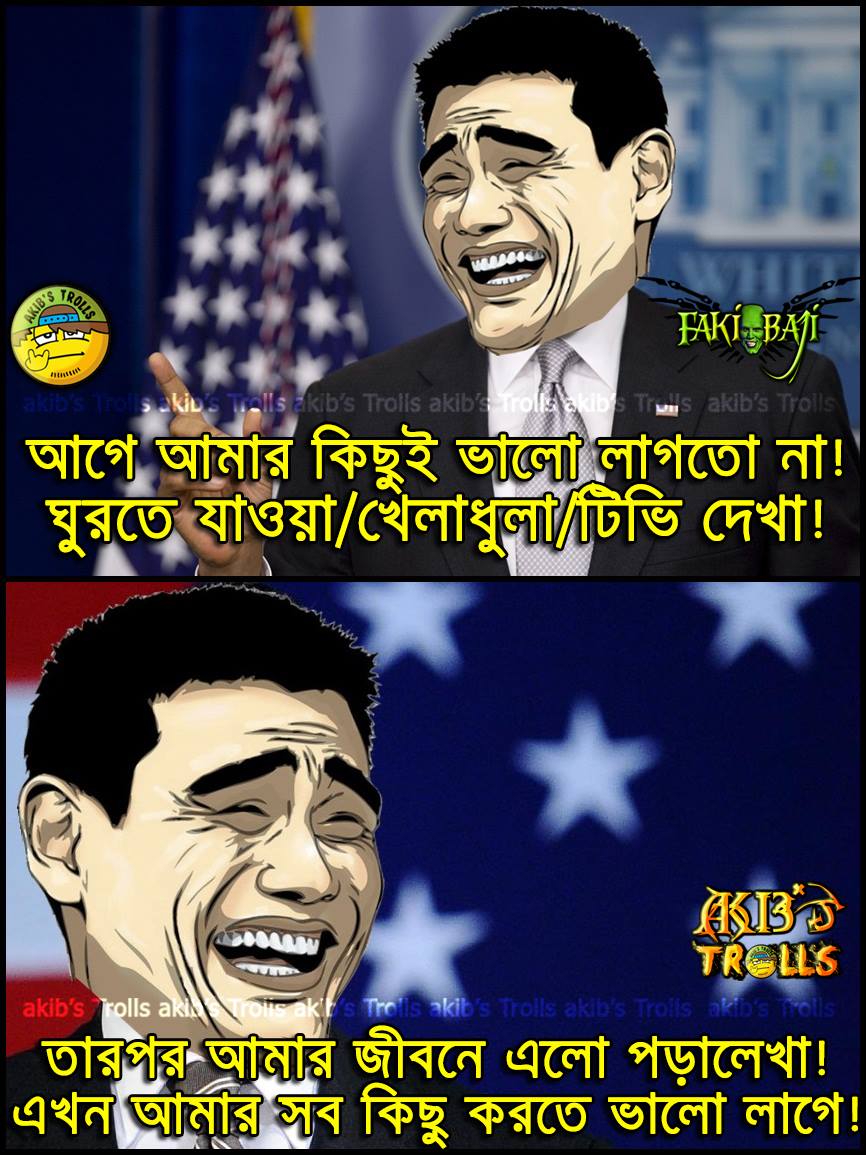
Text: আগে আমার কিছুই ভালো লাগতো না! ঘুরতে যাওয়া/খেলাধুলা/টিভি দেখা! তারপর আমার জীবনে এলো পড়ালেখা! এখন আমার সব কিছু করতে ভালো লাগে!
Label: Non Hate